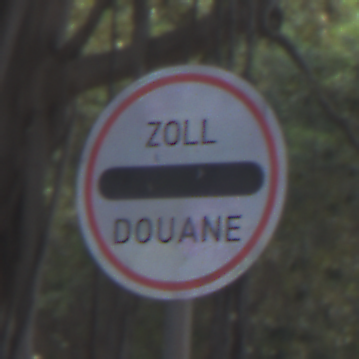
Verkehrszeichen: Zollstelle
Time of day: MorningAfternoon
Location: Outdoor (Suburban)
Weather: PartlyCloudy
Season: NotSpecified
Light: Natural